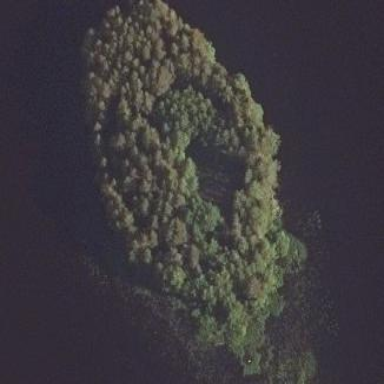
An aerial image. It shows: Islet.